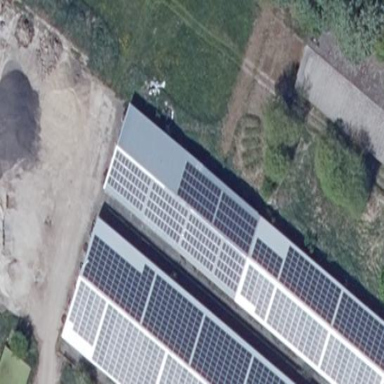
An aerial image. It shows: Building featuring small installation solar photovoltaic panel for electricity generation.